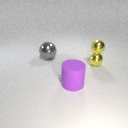
large gray metal sphere to the left of large purple rubber cylinder